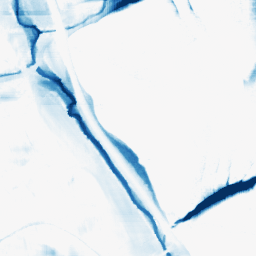
Category: morphological
Decomposition family: morphological_rect
Decomposition parameters: operation: closing
width: 50
height: 20
Upsampling method: quintic
Upsampling parameters: scale: 4
Upsampling scale: 4